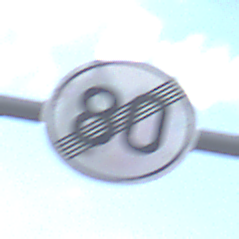
Verkehrszeichen: EndeGeschwindigkeit80
Umgebung: Outdoor, Nature
Tageszeit: Midday
Wetter: PartlyCloudy
Licht: Natural
Jahreszeit: NotSpecified
Kontrast: LowContrast